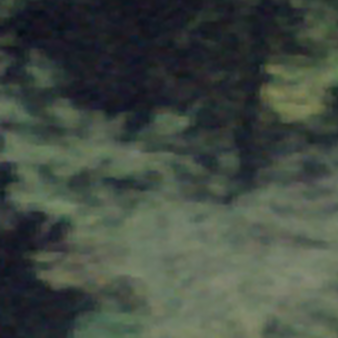
Label: other